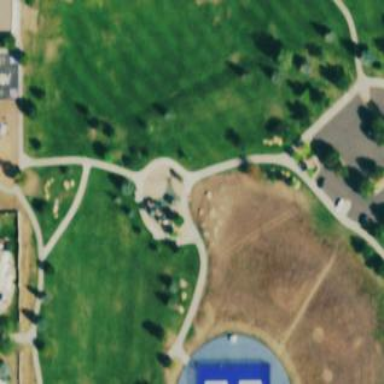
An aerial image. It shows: Lovely park for leisure and relaxation.